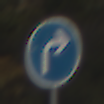
Verkehrszeichen: VorgeschriebeneFahrtrichtungRechts
Umgebung: Outdoor, RoadRail
Tageszeit: MorningAfternoon
Wetter: PartlyCloudy
Licht: Natural
Jahreszeit: NotSpecified
Kontrast: HighContrast